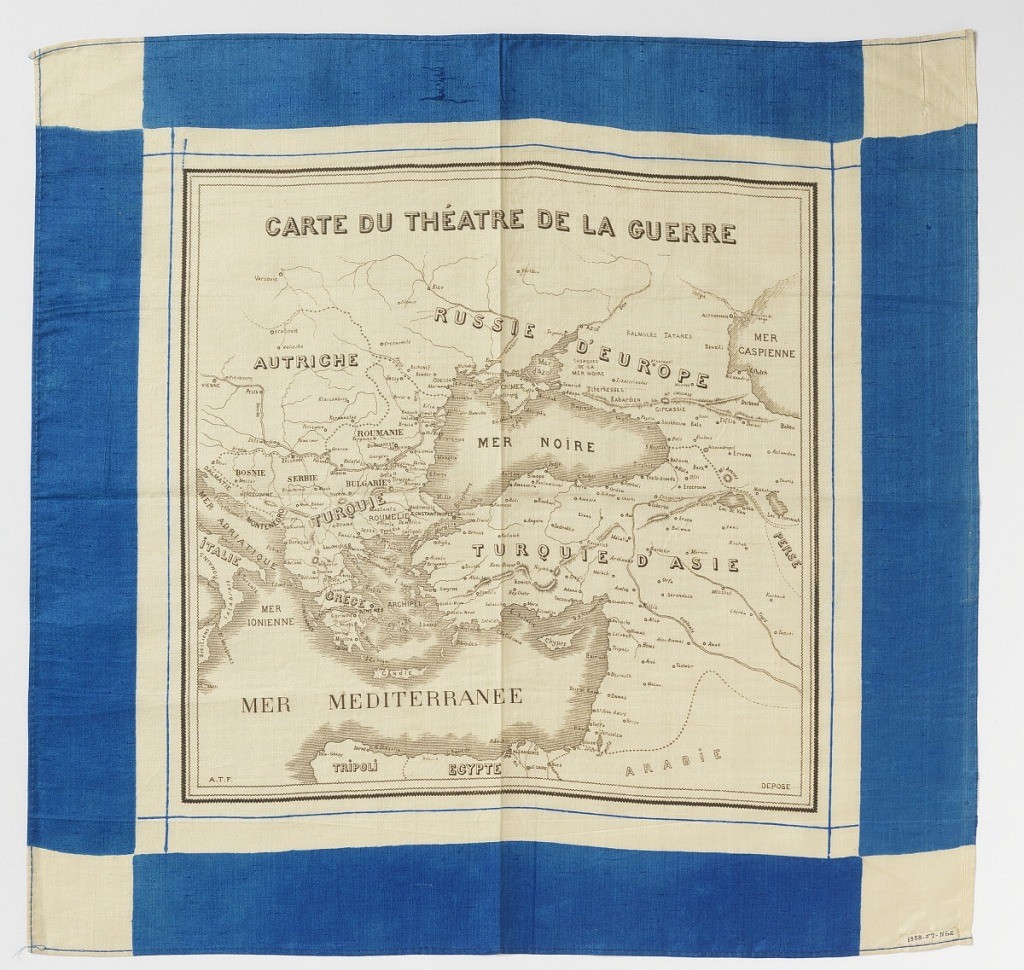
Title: Carte du Théatre de la Guerre
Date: ca. 1787
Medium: silk Technique: printed by engraved roller Label: silk printed by engraved roller
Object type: Handkerchief
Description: Silk handkerchief showing a map of Asia Minor and the Eastern Mediterranean in black on a white field, with a blue border. The title, translated as Map of the Theater of War, probably refers to the Russo-Turkish War.